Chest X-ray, AP view. Patient: 47 years old, sex M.
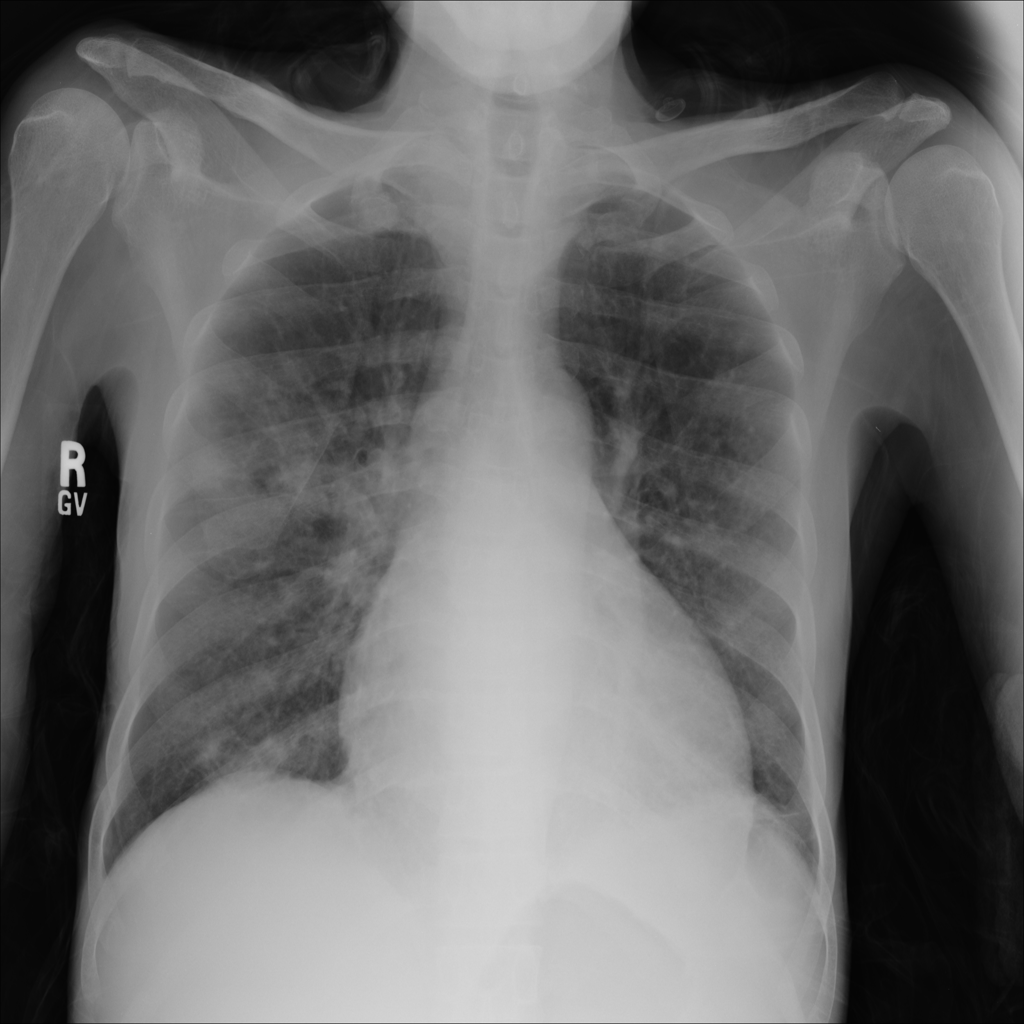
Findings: Infiltration, Nodule